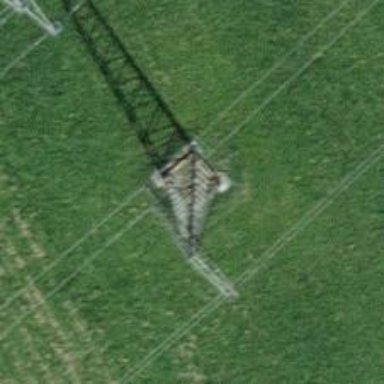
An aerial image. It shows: Lattice structure tower used for power distribution.